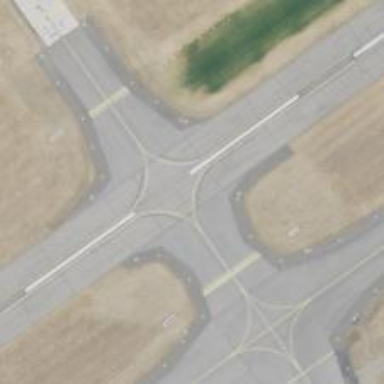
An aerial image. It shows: View of taxiway at the airport.